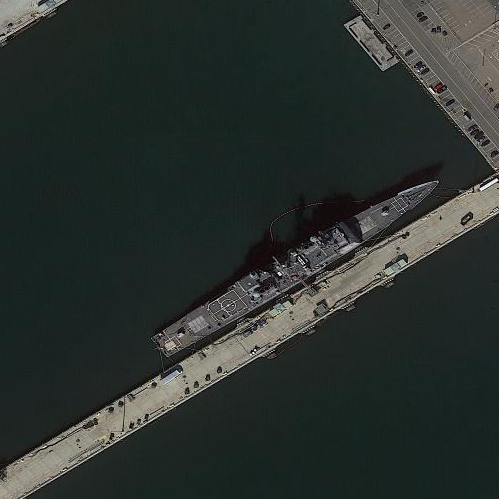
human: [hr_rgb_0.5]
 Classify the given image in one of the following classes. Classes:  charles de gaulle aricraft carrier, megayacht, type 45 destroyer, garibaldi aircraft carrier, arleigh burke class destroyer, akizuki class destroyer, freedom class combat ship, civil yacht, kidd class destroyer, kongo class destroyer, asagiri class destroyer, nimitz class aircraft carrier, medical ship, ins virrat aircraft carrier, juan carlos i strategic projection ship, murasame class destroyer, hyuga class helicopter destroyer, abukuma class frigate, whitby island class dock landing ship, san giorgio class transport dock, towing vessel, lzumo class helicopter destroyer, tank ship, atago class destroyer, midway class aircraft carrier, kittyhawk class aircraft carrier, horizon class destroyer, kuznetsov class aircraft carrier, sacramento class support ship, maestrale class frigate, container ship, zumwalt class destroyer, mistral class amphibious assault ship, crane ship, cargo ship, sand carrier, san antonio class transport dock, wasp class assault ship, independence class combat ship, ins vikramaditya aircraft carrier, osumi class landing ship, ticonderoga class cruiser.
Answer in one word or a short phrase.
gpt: Ticonderoga class cruiser